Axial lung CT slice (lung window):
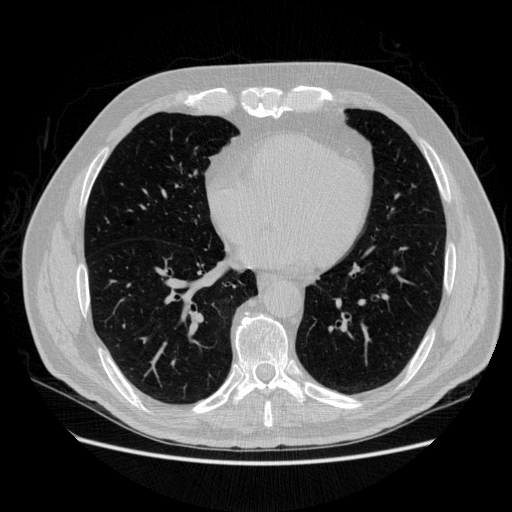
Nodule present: no